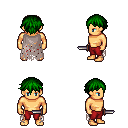
a pixel art fantasy rpg character, male body template, human, tanned skin, gray tattered cape, red pants, green short bangs hairstyle, dagger, four views (front, back, left, right), 2x2 character sprite sheet, small pixel art, hard edges, no anti-aliasing